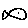
Label: fish